Field crop: tomato
Growth stage: 1
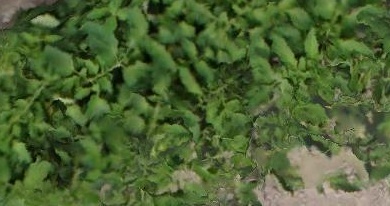
Species: tomato